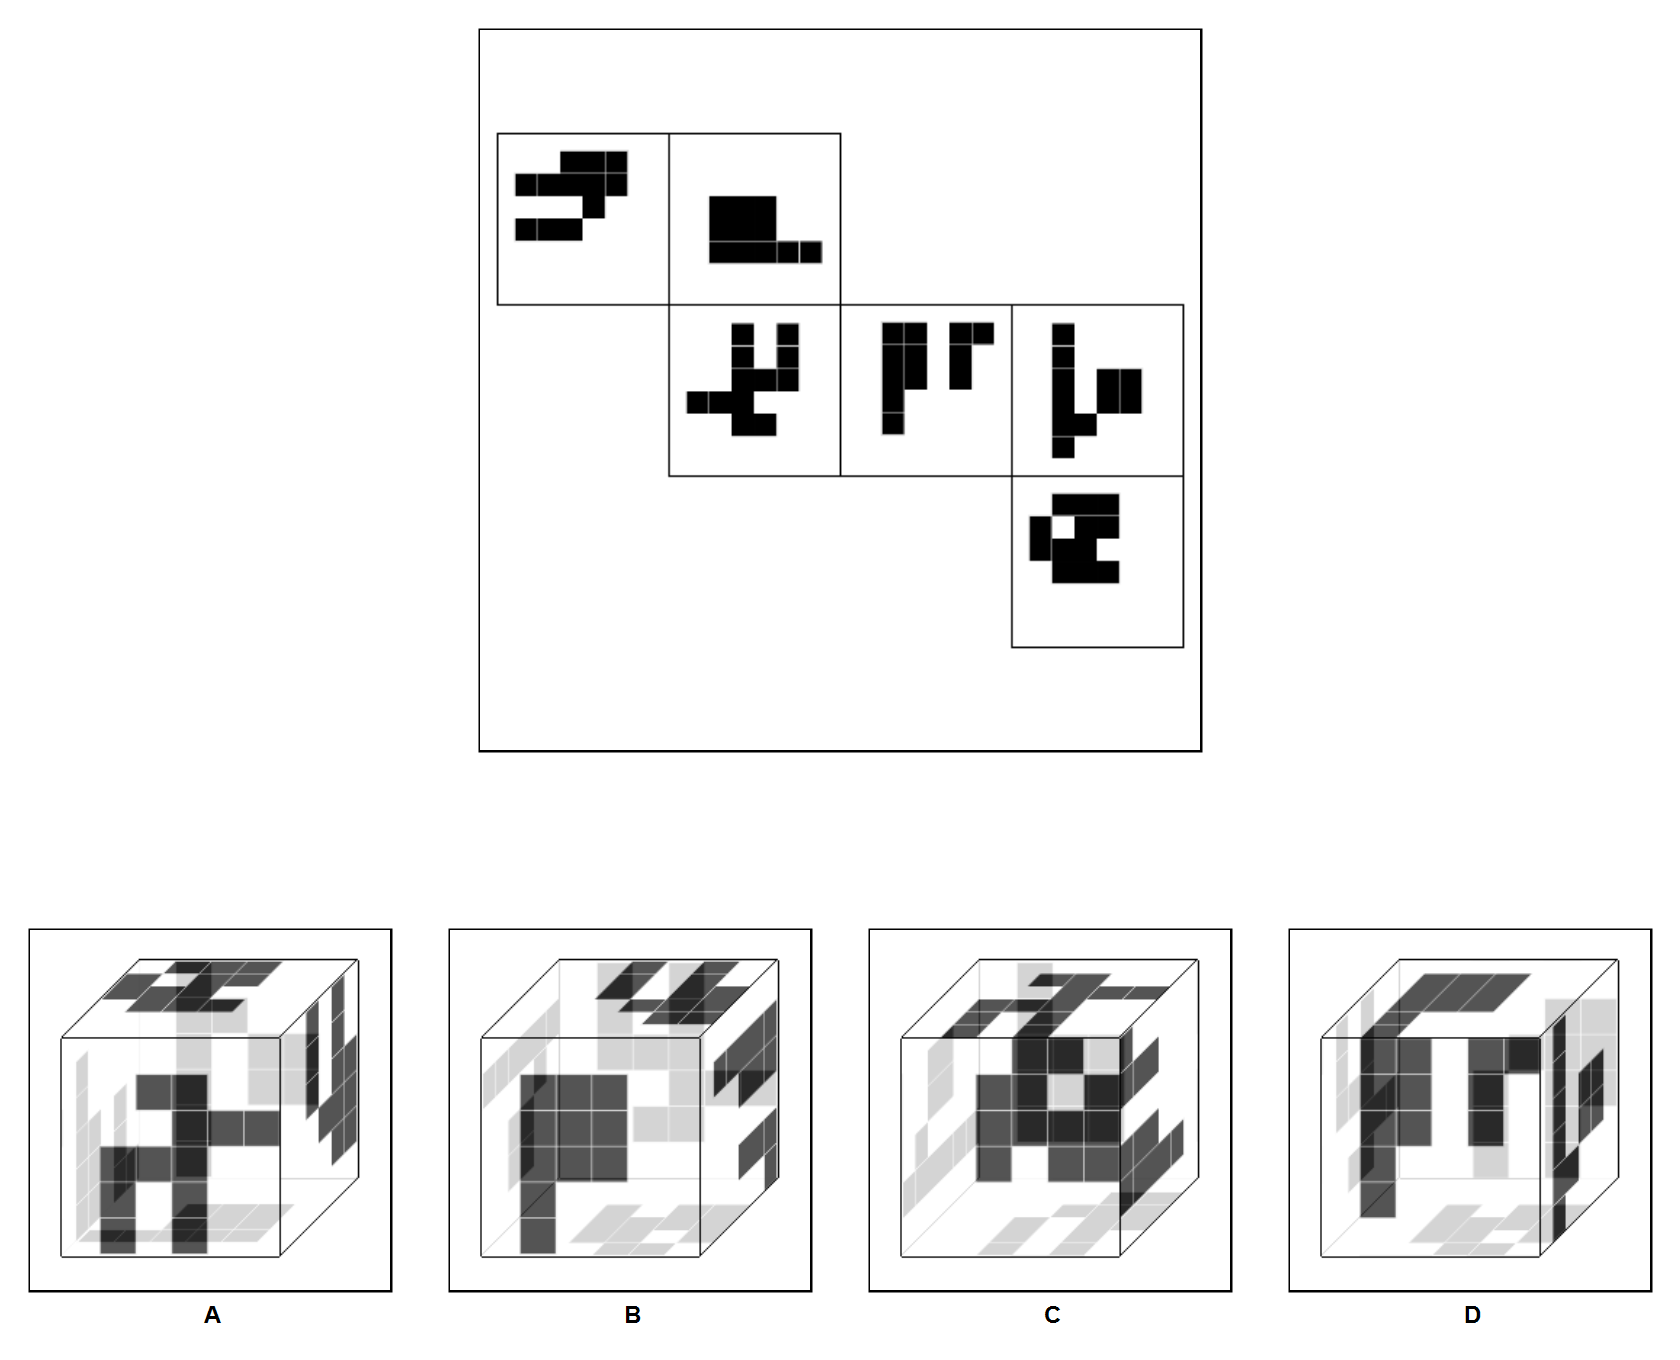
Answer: D